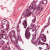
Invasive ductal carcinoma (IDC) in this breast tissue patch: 0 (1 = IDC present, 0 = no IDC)